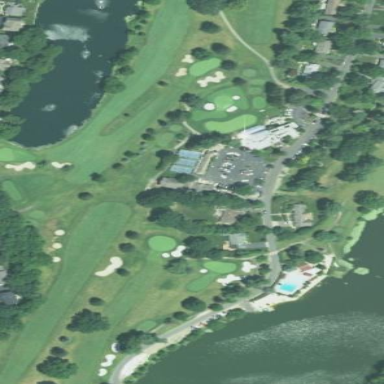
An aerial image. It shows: Golf course surrounded by greenery.